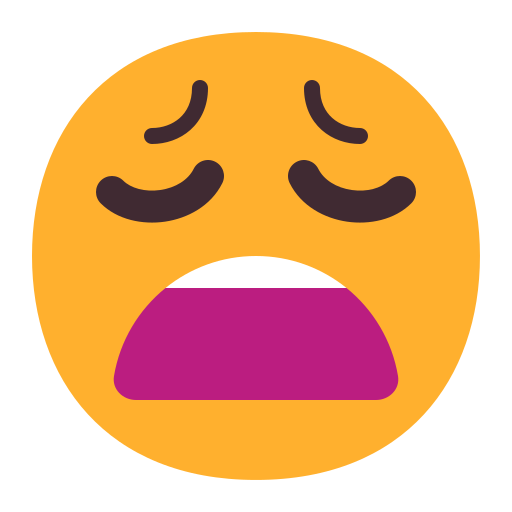
weary face flat